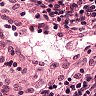
Metastatic tissue present: no